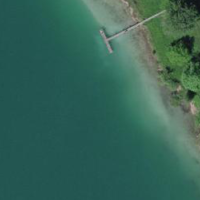
EUNIS habitat code: 14
Species observed at this site:
Fagus sylvatica